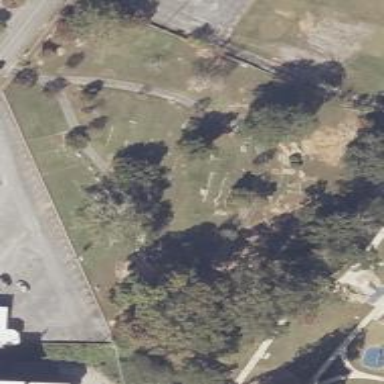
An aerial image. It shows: Cemetery.